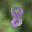
Label: 8